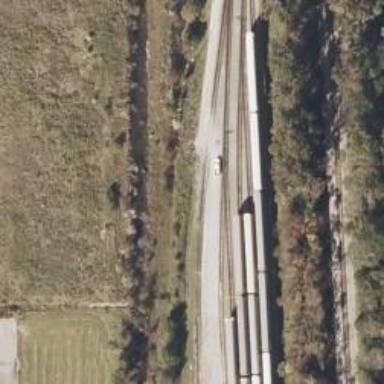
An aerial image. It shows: Rail spur service.